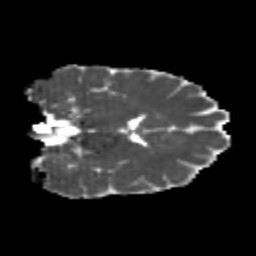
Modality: MD
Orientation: coronal
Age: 22
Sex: female
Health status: healthy
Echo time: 0.074 s